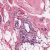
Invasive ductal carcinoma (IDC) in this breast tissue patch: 0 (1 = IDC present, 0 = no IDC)